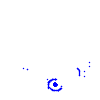
Particle: pion